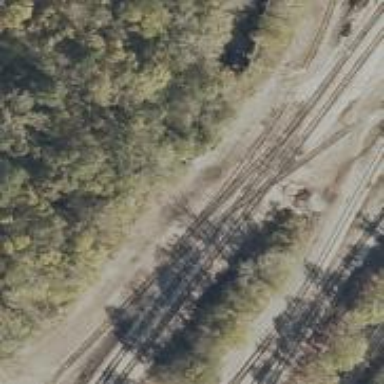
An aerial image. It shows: Railway crossing.